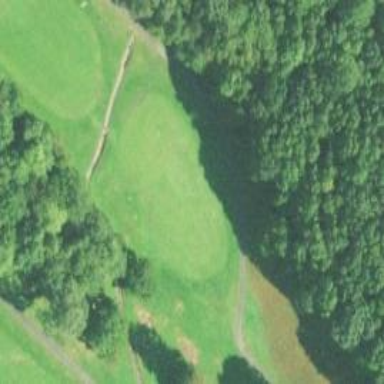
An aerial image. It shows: Golf fairway in the image.